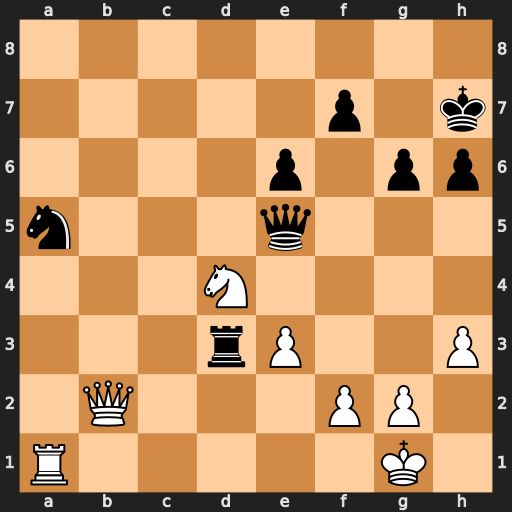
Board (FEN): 8/5p1k/4p1pp/n3q3/3N4/3rP2P/1Q3PP1/R5K1
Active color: w
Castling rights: -
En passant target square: -
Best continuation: Qc2 Rxe3 fxe3